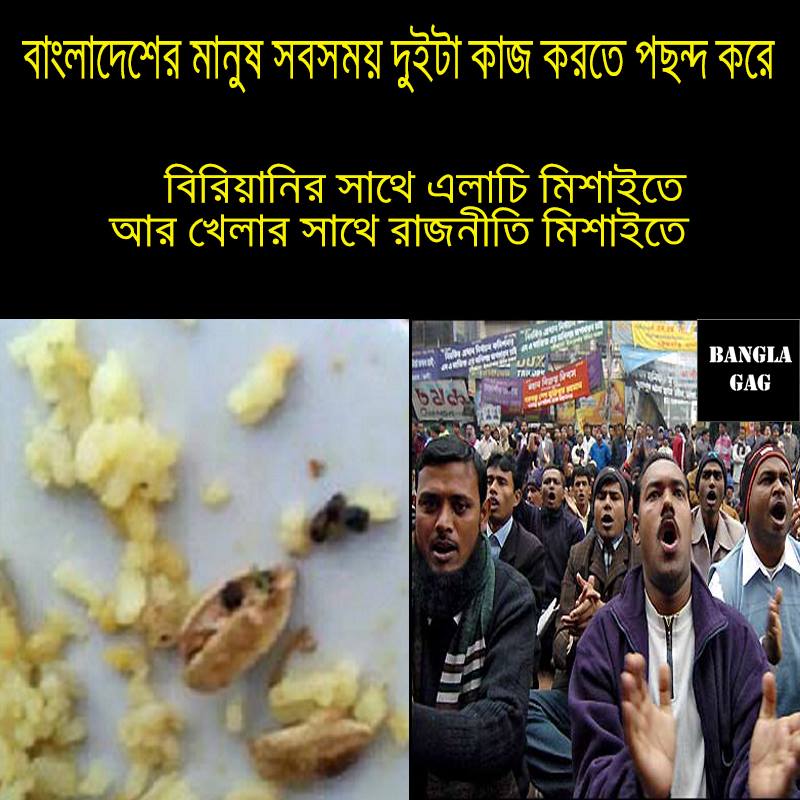
Caption: বাংলাদেশের মানুষ সবসময় দুইটা কাজ করতে পছন্দ করে   বিরিয়ানির সাথে এলাচি মিশাইতে আর খেলার সাথে রাজনীতি মিশাইতে
Label: hate